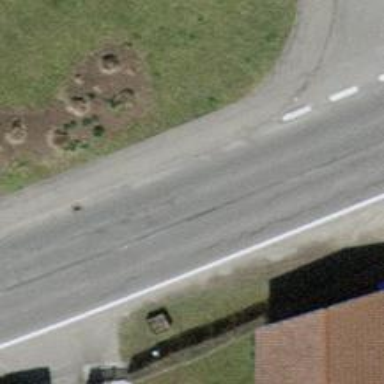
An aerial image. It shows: Secondary road with asphalt surface.